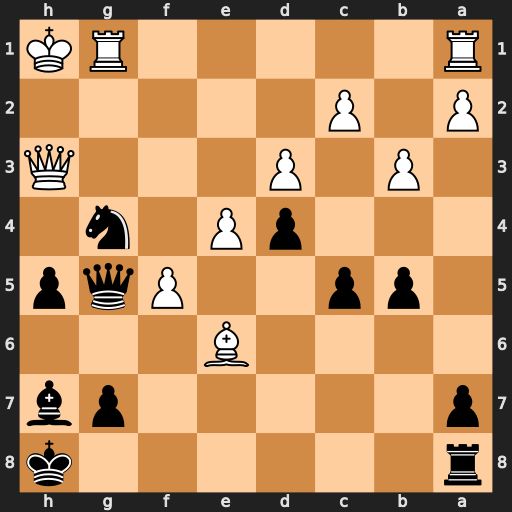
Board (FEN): r6k/p5pb/4B3/1pp2Pqp/3pP1n1/1P1P3Q/P1P5/R5RK
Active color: b
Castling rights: -
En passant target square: -
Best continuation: Nf2+ Kh2 Nxh3 Rxg5 Nxg5